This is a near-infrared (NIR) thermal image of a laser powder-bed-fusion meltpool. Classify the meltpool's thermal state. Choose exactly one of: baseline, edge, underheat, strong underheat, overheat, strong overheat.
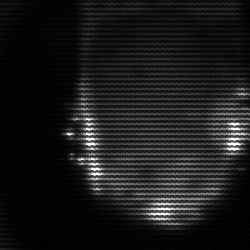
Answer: baseline